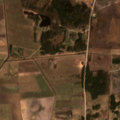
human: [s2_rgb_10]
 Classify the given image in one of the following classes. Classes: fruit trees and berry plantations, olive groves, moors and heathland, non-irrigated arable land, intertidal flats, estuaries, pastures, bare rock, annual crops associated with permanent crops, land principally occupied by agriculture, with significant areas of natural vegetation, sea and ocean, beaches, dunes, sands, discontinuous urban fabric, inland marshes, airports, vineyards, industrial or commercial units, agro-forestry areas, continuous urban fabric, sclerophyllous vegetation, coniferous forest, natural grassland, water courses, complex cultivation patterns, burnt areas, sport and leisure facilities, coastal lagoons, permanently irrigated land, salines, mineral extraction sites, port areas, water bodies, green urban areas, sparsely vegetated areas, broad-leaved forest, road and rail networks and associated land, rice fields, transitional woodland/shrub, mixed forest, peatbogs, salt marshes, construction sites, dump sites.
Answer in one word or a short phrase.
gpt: non-irrigated arable land, pastures, complex cultivation patterns, land principally occupied by agriculture, with significant areas of natural vegetation, coniferous forest